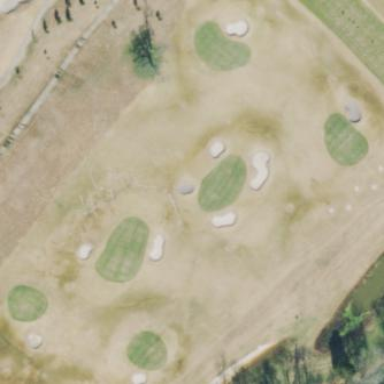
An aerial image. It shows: Scenic golf fairway.